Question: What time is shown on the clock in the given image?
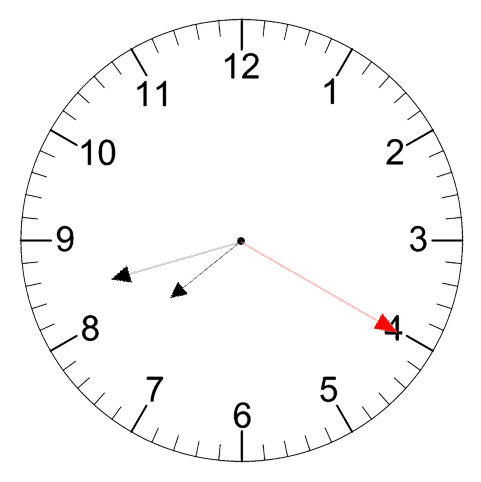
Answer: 07:42:20